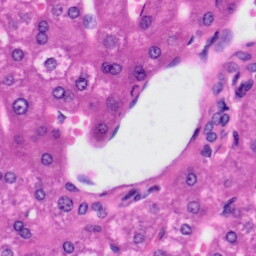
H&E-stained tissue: Liver